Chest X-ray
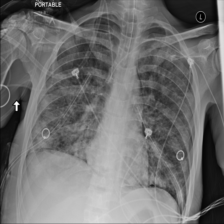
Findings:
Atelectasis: negative
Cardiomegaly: negative
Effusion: negative
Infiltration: negative
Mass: negative
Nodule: negative
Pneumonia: negative
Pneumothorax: positive
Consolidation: negative
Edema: negative
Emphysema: negative
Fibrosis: negative
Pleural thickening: negative
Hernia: negative